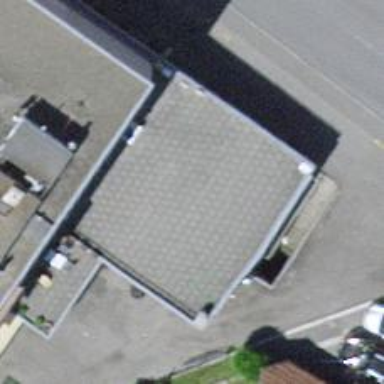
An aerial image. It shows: Bar.